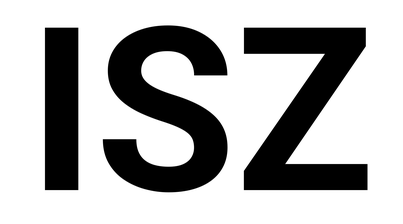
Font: Roboto_Bold